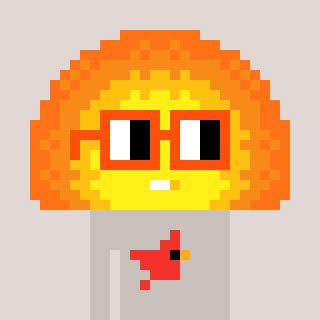
a pixel art character with square orange glasses, a sunset-shaped head and a foggrey-colored body on a warm background